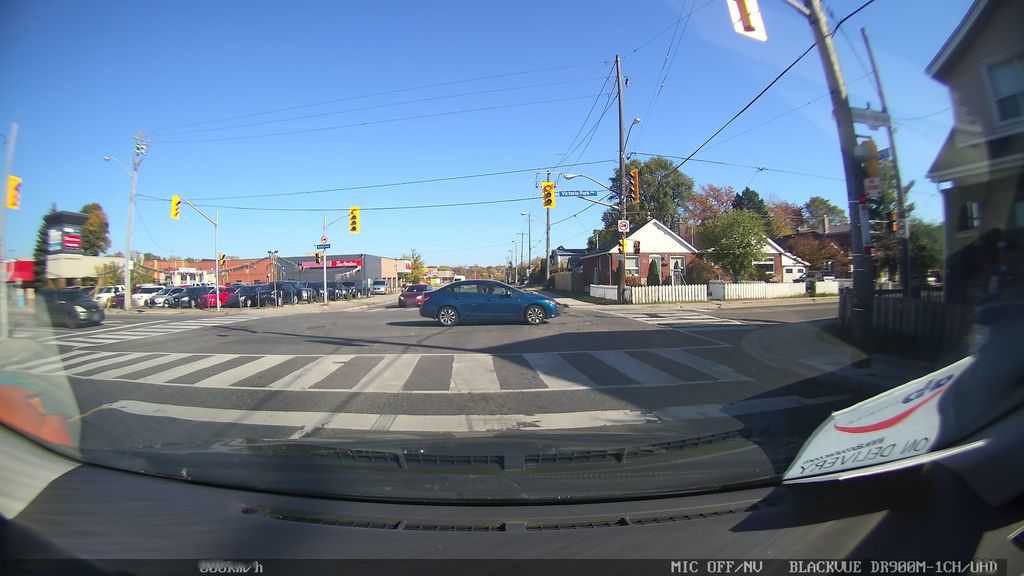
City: toronto